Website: lowes
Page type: billing-address
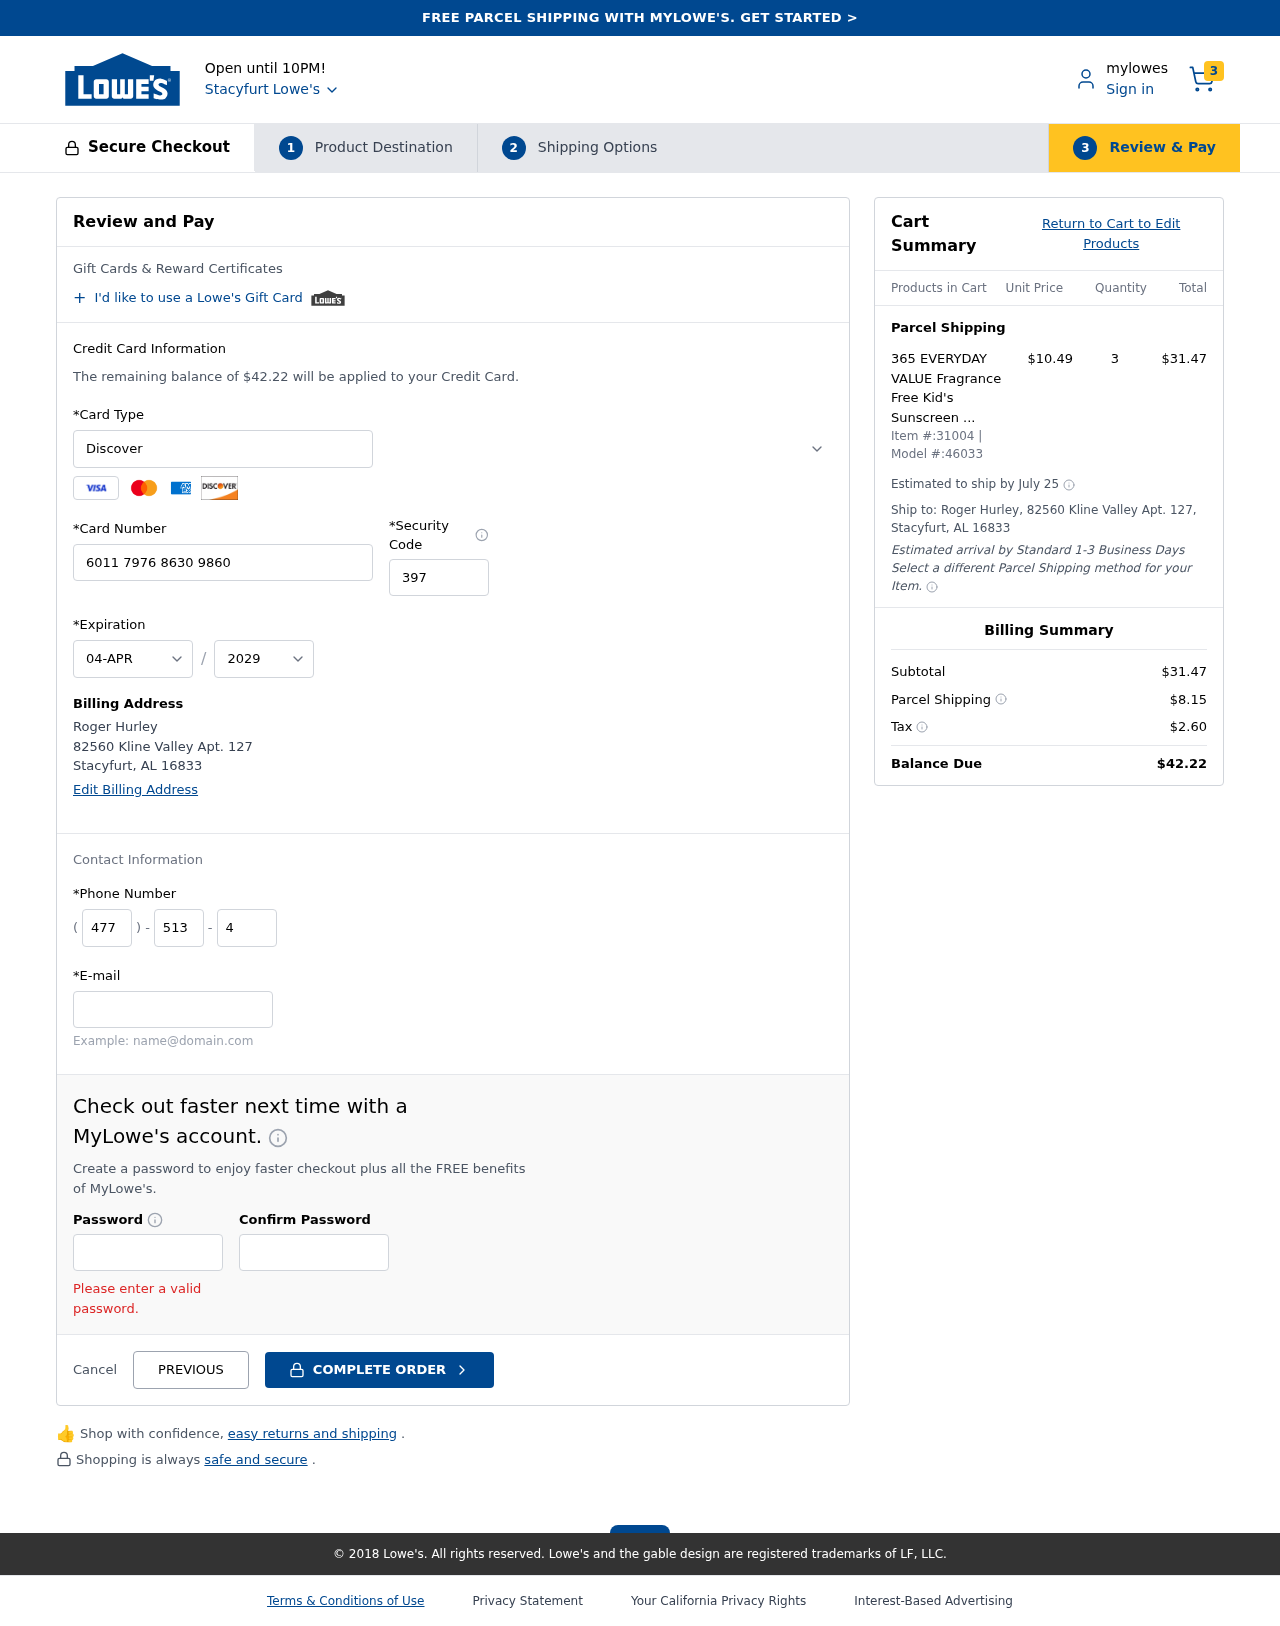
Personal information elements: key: PII_CARD_CVV
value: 397
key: PII_CARD_EXPIRY_MONTH
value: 04
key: PII_CARD_EXPIRY_YEAR
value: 29
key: PII_CARD_NUMBER
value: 6011 7976 8630 9860
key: PII_CARD_TYPE
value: Discover
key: PII_CITY
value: Stacyfurt
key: PII_CITY_STATE_ZIP
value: Stacyfurt, AL 16833
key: PII_EMAIL
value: roger_hurley@yahoo.com
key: PII_FULLNAME
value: Roger Hurley
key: PII_PHONE_AREA
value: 477
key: PII_PHONE_PREFIX
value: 513
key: PII_PHONE_SUFFIX
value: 4160
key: PII_STREET
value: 82560 Kline Valley Apt. 127
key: PII_FULLNAME2
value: Roger Hurley
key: PII_STREET2
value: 82560 Kline Valley Apt. 127
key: PII_CITY_STATE_ZIP2
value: Stacyfurt, AL 16833
Product elements: key: PRODUCT1_NAME
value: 365 EVERYDAY VALUE Fragrance Free Kid's Sunscreen SPF 50, 5.3 OZ
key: PRODUCT1_PRICE
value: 10.49
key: PRODUCT1_QUANTITY
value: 3
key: PRODUCT_ITEM_NUMBER
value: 31004
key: PRODUCT_MODEL_NUMBER
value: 46033
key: PRODUCT1_LINE_TOTAL
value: $31.47
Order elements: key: ORDER_NUM_ITEMS
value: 3
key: ORDER_TOTAL
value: $42.22
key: ORDER_SHIPPING_DATE
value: July 25
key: ORDER_SUBTOTAL
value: $31.47
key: ORDER_SHIPPING_COST
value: $8.15
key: ORDER_TAX
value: $2.60